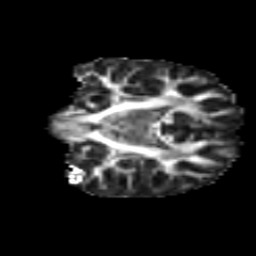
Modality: FA
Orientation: coronal
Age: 10
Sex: male
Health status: ill
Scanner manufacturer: ge
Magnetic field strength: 3 T
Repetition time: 6.752 s
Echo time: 0.079 s